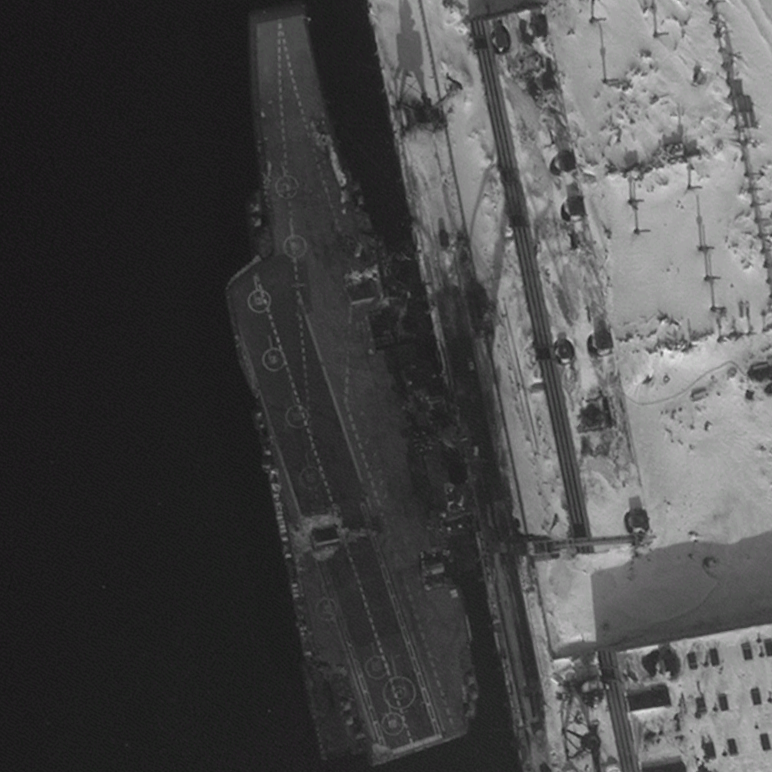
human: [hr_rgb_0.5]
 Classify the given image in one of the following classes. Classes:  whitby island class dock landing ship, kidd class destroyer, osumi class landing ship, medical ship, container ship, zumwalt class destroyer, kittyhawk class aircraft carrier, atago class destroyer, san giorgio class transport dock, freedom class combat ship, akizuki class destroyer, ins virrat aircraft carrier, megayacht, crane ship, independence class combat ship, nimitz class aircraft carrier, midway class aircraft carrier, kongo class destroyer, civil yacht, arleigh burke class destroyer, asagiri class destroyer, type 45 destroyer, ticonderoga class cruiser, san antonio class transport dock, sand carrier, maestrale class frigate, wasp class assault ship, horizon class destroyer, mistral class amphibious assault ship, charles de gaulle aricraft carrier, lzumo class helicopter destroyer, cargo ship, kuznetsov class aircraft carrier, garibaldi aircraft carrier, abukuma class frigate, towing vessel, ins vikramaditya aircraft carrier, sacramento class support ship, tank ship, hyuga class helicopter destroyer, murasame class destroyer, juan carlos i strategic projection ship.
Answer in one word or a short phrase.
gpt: Kuznetsov class aircraft carrier